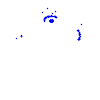
Particle: kaon